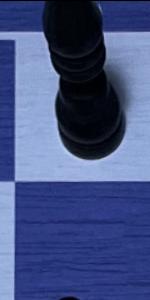
Label: Empty